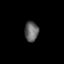
Tissue: prostate
Cell type: T cells
Senescence score: 0.8607
Nuclear area (px): 276
Mean DAPI intensity: 98.616